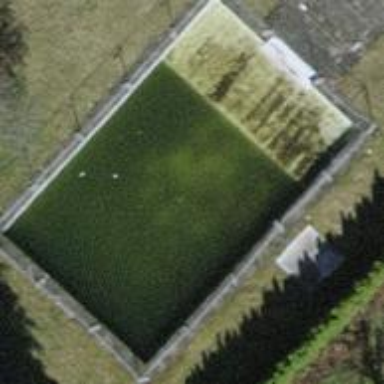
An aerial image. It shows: Swimming pool located in leisure land.